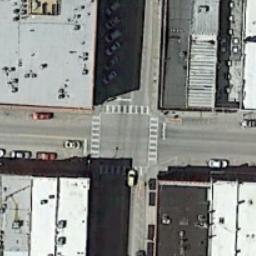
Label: intersection